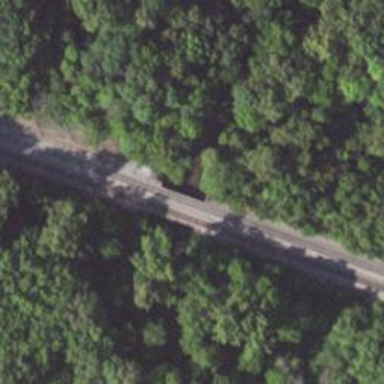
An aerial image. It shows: Bridge over railway line.